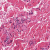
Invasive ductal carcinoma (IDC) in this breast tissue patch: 0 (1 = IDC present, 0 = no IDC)